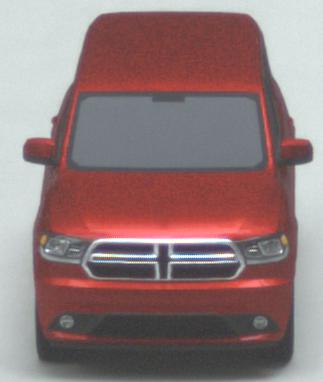
Make: Dodge
Model: Durango
Detailed model: Gen. 3
Model produced from: 2010
Doors: 5
Color: red
Road condition: dry road
Daytime: midday
Contrast: medium contrast